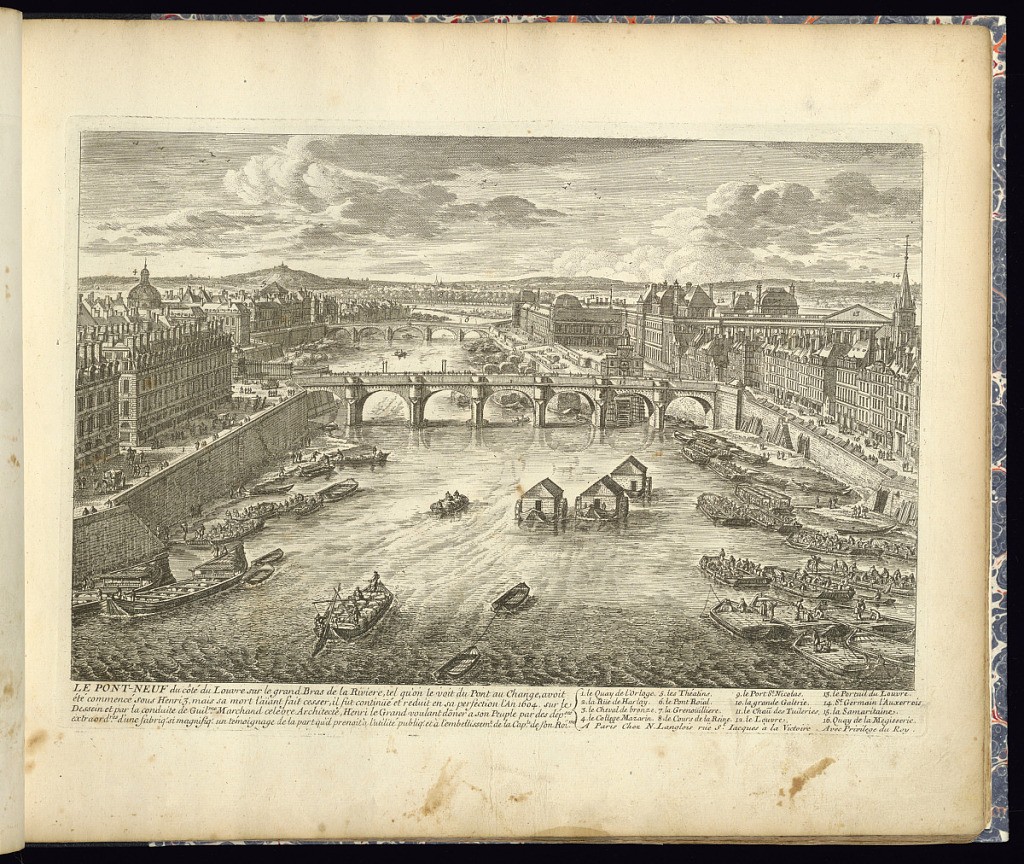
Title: LE PONT-NEUF
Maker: Adam Perelle, French, 1638 – 1695
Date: late 17th century
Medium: Etching on laid paper
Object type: Print
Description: View of the bridge the Pont neuf in Paris with the river Seine in the center, and other bridges in the background. Buildings, such as the Palace of the Louvre, are visible on either side of the river. Barges, boats, and figures on the river. The streets are filled with people and carriages. A description of the bridge is lettered below. Details are lettered with an explanatory legend below. The plate is titled and signed.